Question: I have a popup dialog that is an mx:TitleWindow. The rendered height of the dialog is too large however, see the whitespace at the bottom. Decreasing the height by x pixels seems to have no effect. How do I get it to size correctly?
'''
<mx:TitleWindow xmlns:fx="http://ns.adobe.com/mxml/2009"
xmlns:s="library://ns.adobe.com/flex/spark"
xmlns:mx="library://ns.adobe.com/flex/mx" width="356" height="322"
layout="vertical" showCloseButton="true" close="cancel(event)"
title="Add User" creationComplete="usernameTF.setFocus();"
hasFocusableChildren="true">
<fx:Declarations>
<!-- Place non-visual elements (e.g., services, value objects) here -->
</fx:Declarations>
<fx:Script>
<![CDATA[
import com.adobe.crypto.SHA1;
import com.hurlant.crypto.hash.SHA1;
import mx.controls.Alert;
import mx.events.CloseEvent;
import mx.events.FlexEvent;
import mx.managers.PopUpManager;
[Bindable]
public var mainApp:Object = null;
protected function apply_clickHandler(event:MouseEvent):void {
if (usernameTF.text == null || usernameTF.text.length < 1) {
usernameTF.errorString = "The username is mandatory";
width = 520;
return;
}
else if (mainApp.userExists(usernameTF.text)) {
usernameTF.errorString = "Username already exists";
width = 520;
return;
}
else {
usernameTF.errorString = "";
}
if (passwordTF.text == null || passwordTF.text.length < 1) {
passwordTF.errorString = "The password is mandatory";
width = 520;
return;
}
else {
passwordTF.errorString = "";
}
if (confirmTF.text == null || confirmTF.text.length < 1) {
confirmTF.errorString = "The confirmation password is mandatory";
width = 520;
return;
}
else {
confirmTF.errorString = "";
}
if (passwordTF.text != confirmTF.text) {
passwordTF.errorString = "The passwords must match";
width = 520;
return;
}
else {
passwordTF.errorString = "";
}
var u:Object = new Object();
u.username = usernameTF.text;
u.password = com.adobe.crypto.SHA1.hash(passwordTF.text);
u.accesslevel = accessLevelCB.selectedItem;
mainApp.addUserToModel(u);
mainApp.applyHandler(null);
}
protected function cancel(event:Event):void {
PopUpManager.removePopUp(this);
}
]]>
</fx:Script>
<s:Form height="280" defaultButton="{apply}">
<s:layout>
<s:FormLayout gap="{Globals.FORM_GAP}"/>
</s:layout>
<s:FormHeading label="Add User"/>
<s:FormItem label="Username:">
<s:TextInput id="usernameTF" restrict="0-9A-Za-z_." maxChars="127"/>
</s:FormItem>
<s:FormItem label="Password:">
<s:TextInput maxChars="127" id="passwordTF" displayAsPassword="true"/>
</s:FormItem>
<s:FormItem label="Confirm Password:">
<s:TextInput maxChars="127" id="confirmTF" displayAsPassword="true"/>
</s:FormItem>
<s:FormItem label="Access Level:">
<s:ComboBox id="accessLevelCB" selectedIndex="0">
<s:dataProvider>
<mx:ArrayList>
<fx:String>user</fx:String>
<fx:String>admin</fx:String>
</mx:ArrayList>
</s:dataProvider>
</s:ComboBox>
</s:FormItem>
<s:FormItem>
<s:HGroup>
<s:Button id="apply" label="Apply" click="apply_clickHandler(event)" />
<s:Spacer width="3"/>
<s:Button label="Cancel" click="cancel(event)"/>
</s:HGroup>
</s:FormItem>
</s:Form>
'''

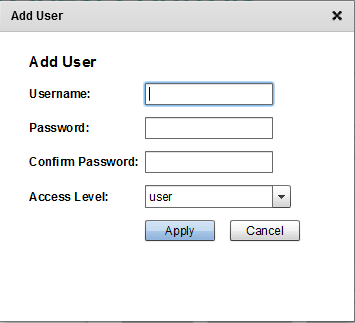
Answer: > Decreasing the height by x pixels
Which height are you decreasing?
'''
<mx:TitleWindow xmlns:fx="http://ns.adobe.com/mxml/2009"
xmlns:s="library://ns.adobe.com/flex/spark"
xmlns:mx="library://ns.adobe.com/flex/mx" width="356" height="322"
layout="vertical" showCloseButton="true" close="cancel(event)"
title="Add User" creationComplete="usernameTF.setFocus();"
hasFocusableChildren="true">
<s:Form height="280" defaultButton="{apply}">
'''
In the code you show I would expect the height of the box to be 322. The form would be 280; which leaves ~42 pixels of whitespace at the bottom.